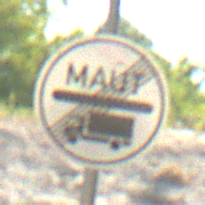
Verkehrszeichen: EndeMautpflicht
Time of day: MorningAfternoon
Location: Outdoor (Nature)
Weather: PartlyCloudy
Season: NotSpecified
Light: Natural